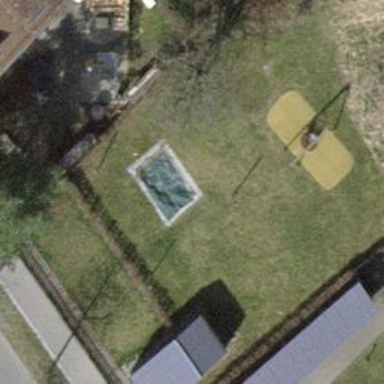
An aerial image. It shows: Playground area for leisure land.